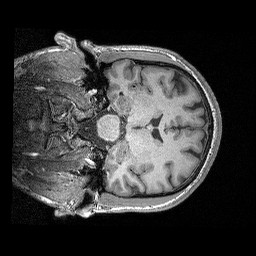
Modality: T1w
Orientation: coronal
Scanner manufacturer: siemens
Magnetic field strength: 3 T
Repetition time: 2.3 s
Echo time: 0.00298 s